The image is a wavelet scalogram (time versus scale/frequency) of a rolling-element bearing's vibration signal. Diagnose the bearing from this image, choosing from: normal, inner_race, outer_race, ball.
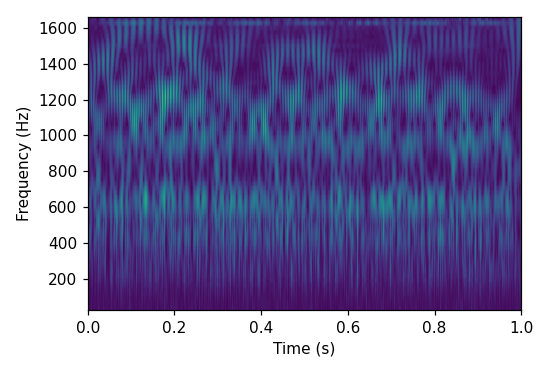
Answer: outer_race